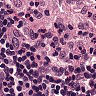
Metastatic tissue present: no